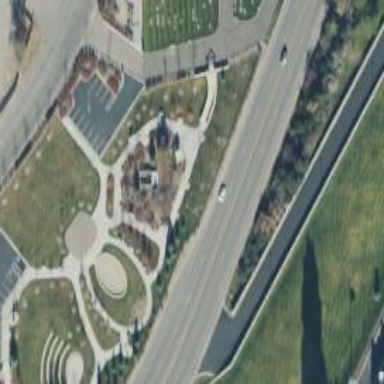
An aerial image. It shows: Historic memorial.